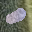
Label: 0